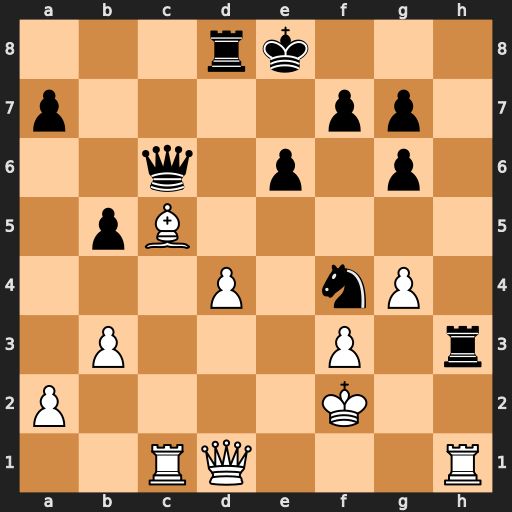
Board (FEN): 3rk3/p4pp1/2q1p1p1/1pB5/3P1nP1/1P3P1r/P4K2/2RQ3R
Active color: w
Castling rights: -
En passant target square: -
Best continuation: Rxh3 Nxh3+ Kg3